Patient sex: M
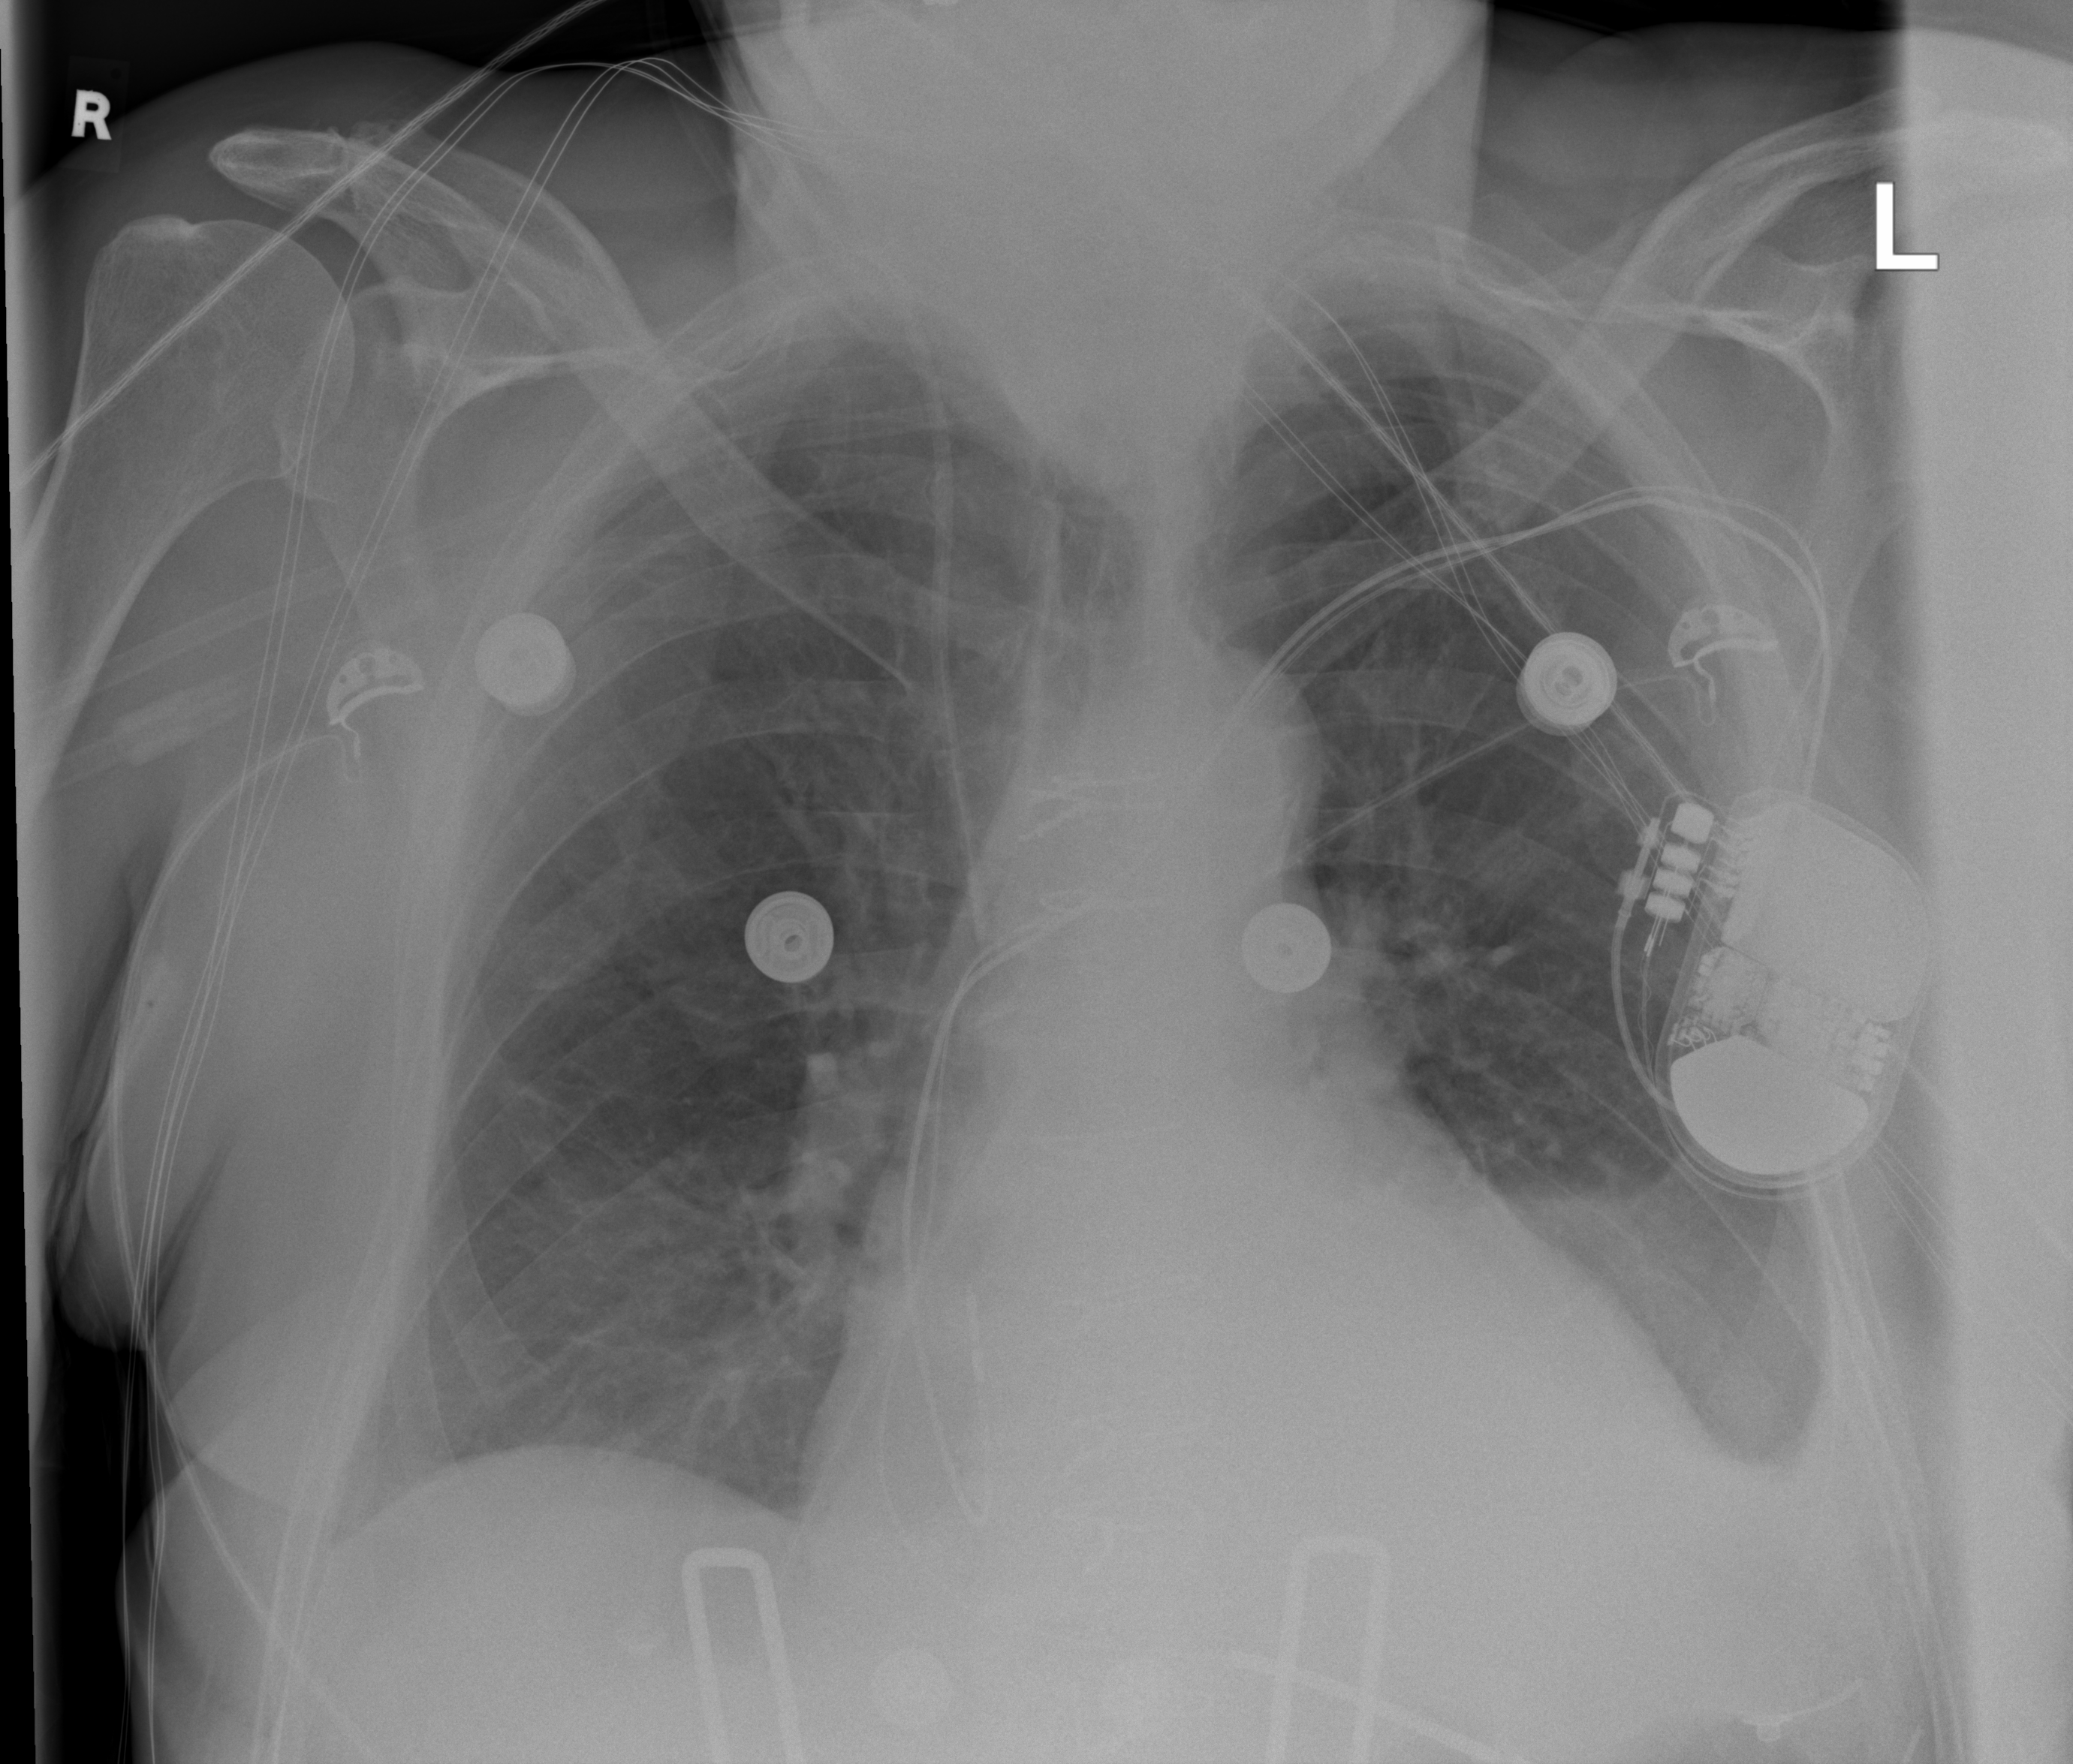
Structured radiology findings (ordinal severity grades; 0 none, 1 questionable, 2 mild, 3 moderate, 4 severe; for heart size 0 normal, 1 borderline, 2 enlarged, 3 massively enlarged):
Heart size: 2
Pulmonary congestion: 0
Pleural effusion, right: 0
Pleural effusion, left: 2
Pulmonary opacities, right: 0
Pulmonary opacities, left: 0
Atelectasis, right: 0
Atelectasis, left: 2